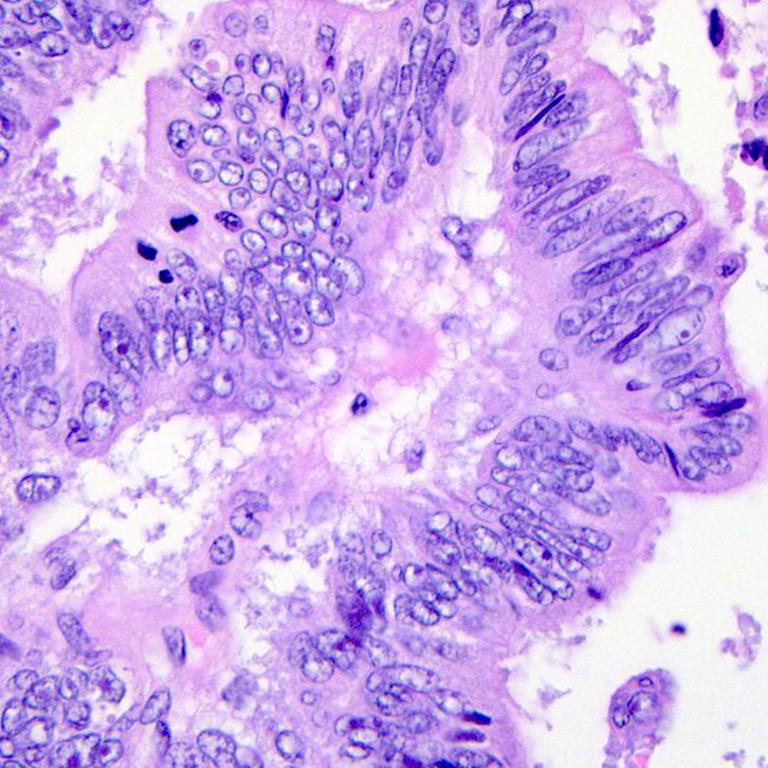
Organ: colon
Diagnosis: adenocarcinomas